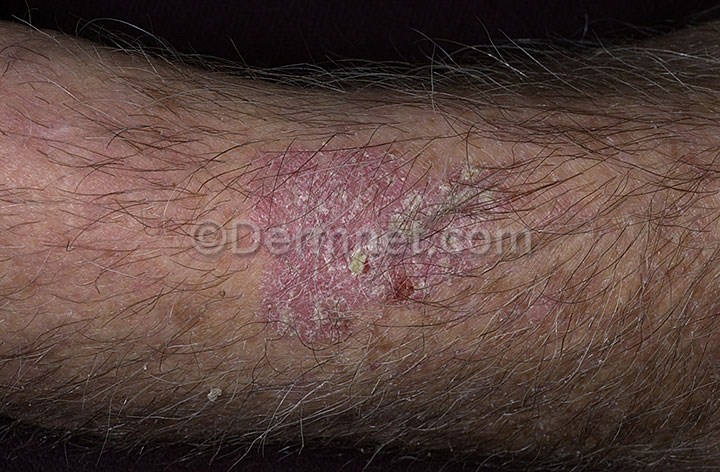
Disease: Actinic Keratosis Basal Cell Carcinoma and other Malignant Lesions